Field crop: tomato
Growth stage: 1
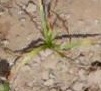
Species: cyperus